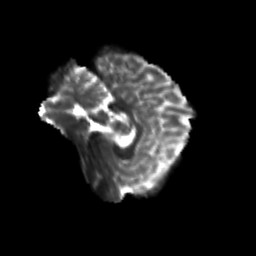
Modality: T2w
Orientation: sagittal
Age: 25
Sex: female
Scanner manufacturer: siemens
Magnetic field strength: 3 T
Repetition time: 3.5 s
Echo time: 0.125 s